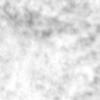
Label: no_change